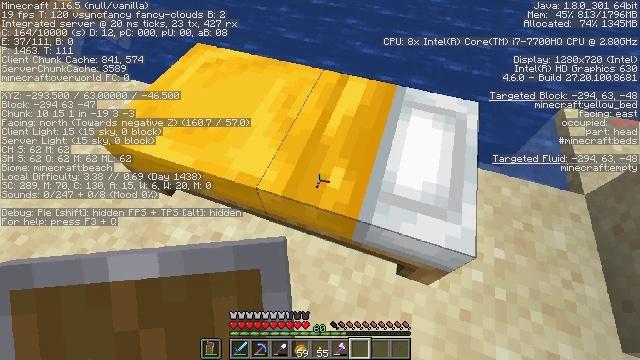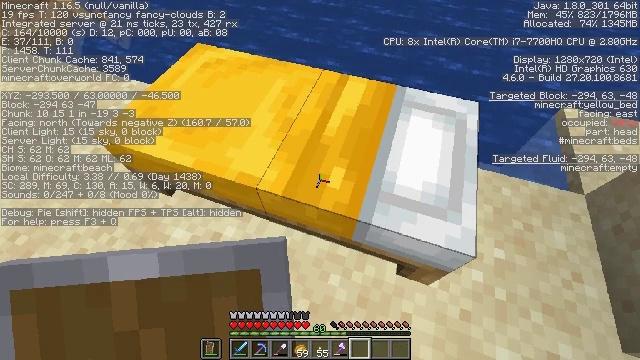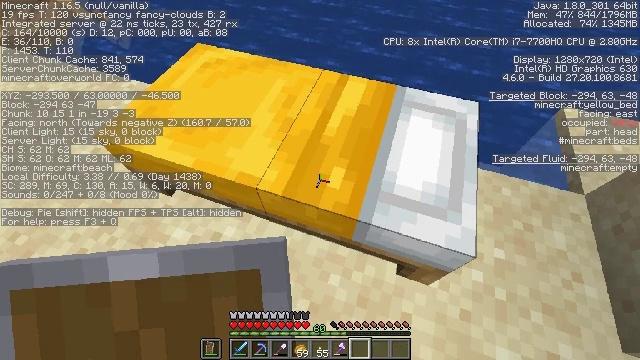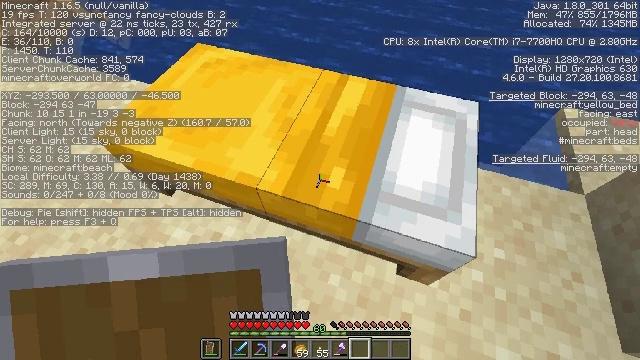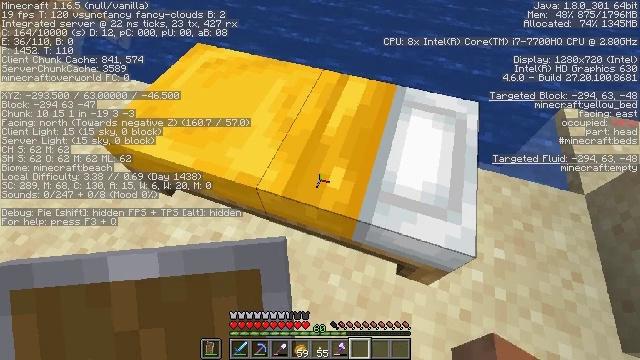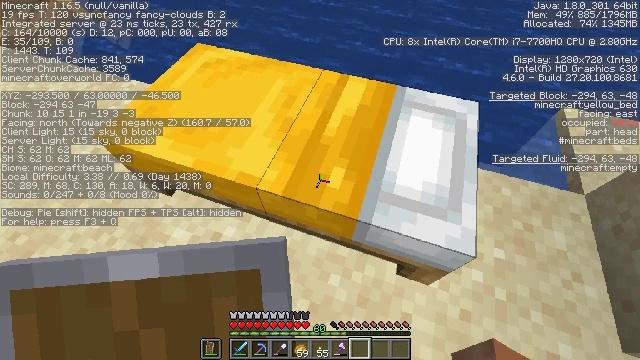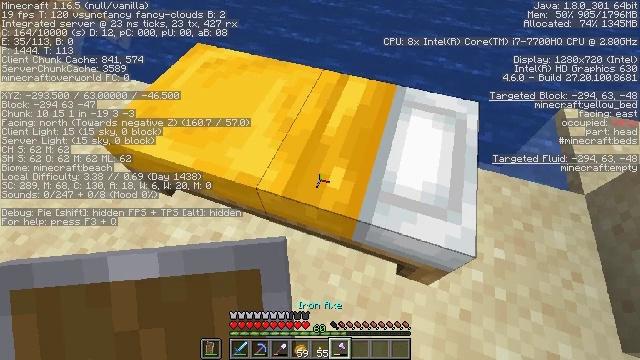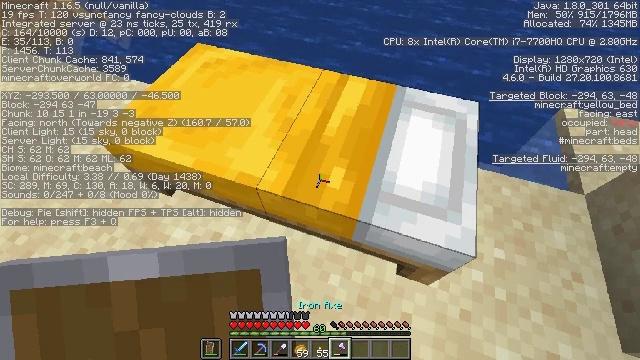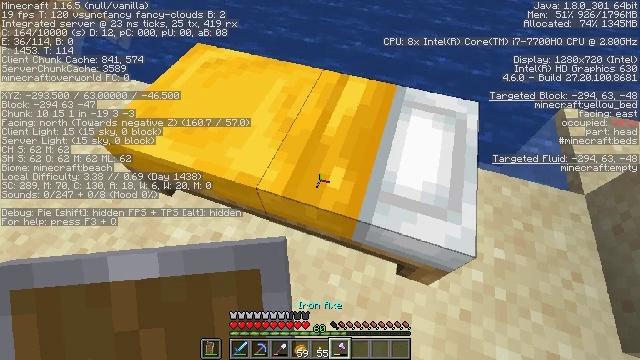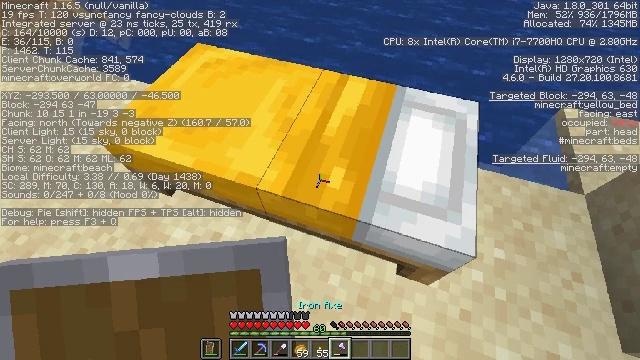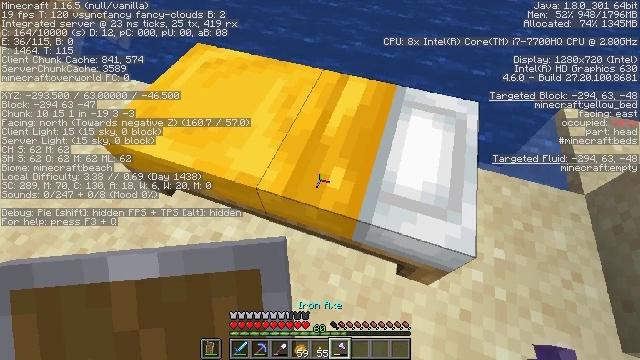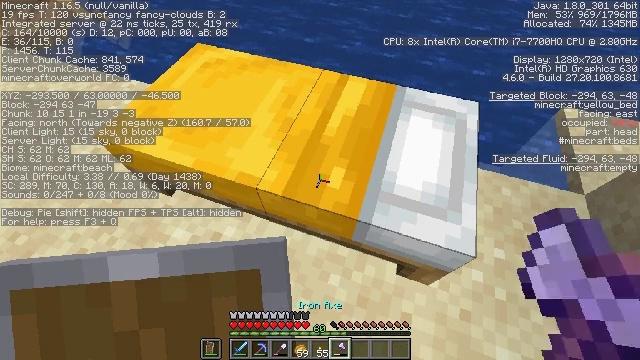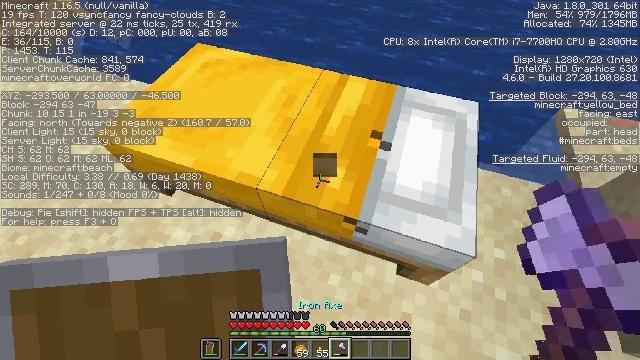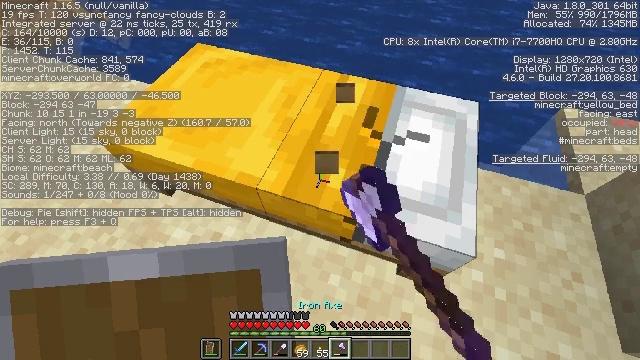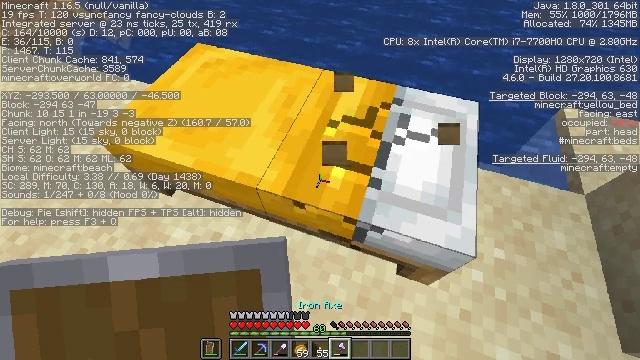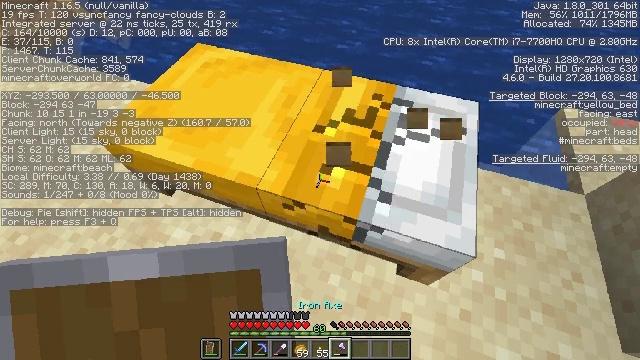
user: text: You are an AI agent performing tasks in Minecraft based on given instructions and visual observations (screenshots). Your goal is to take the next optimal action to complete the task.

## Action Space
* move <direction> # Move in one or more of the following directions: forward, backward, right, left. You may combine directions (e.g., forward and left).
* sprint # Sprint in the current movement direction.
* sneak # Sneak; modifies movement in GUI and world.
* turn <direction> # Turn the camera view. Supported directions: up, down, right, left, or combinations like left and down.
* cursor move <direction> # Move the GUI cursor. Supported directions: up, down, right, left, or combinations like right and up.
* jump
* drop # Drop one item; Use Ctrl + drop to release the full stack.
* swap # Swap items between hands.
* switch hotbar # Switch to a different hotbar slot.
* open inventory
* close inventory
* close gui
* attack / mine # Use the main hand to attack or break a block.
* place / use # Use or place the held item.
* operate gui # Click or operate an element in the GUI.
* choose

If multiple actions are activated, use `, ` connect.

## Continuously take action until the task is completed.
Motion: motion action
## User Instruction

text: Mine the yellow bed to pick it up.
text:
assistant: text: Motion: no_op
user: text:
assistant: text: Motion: no_op
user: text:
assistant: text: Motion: no_op
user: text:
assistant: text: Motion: no_op
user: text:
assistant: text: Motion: no_op
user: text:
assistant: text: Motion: no_op
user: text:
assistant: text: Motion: no_op
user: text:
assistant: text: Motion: no_op
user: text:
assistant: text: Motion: no_op
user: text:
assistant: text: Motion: no_op
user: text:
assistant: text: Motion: no_op
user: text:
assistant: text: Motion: attack / mine
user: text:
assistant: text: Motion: attack / mine
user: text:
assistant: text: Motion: attack / mine
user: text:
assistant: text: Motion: attack / mine
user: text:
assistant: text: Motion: attack / mine
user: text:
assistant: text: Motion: attack / mine
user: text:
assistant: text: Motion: attack / mine
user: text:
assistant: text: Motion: attack / mine
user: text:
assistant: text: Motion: attack / mine
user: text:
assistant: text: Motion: attack / mine
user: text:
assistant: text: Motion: attack / mine